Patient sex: M
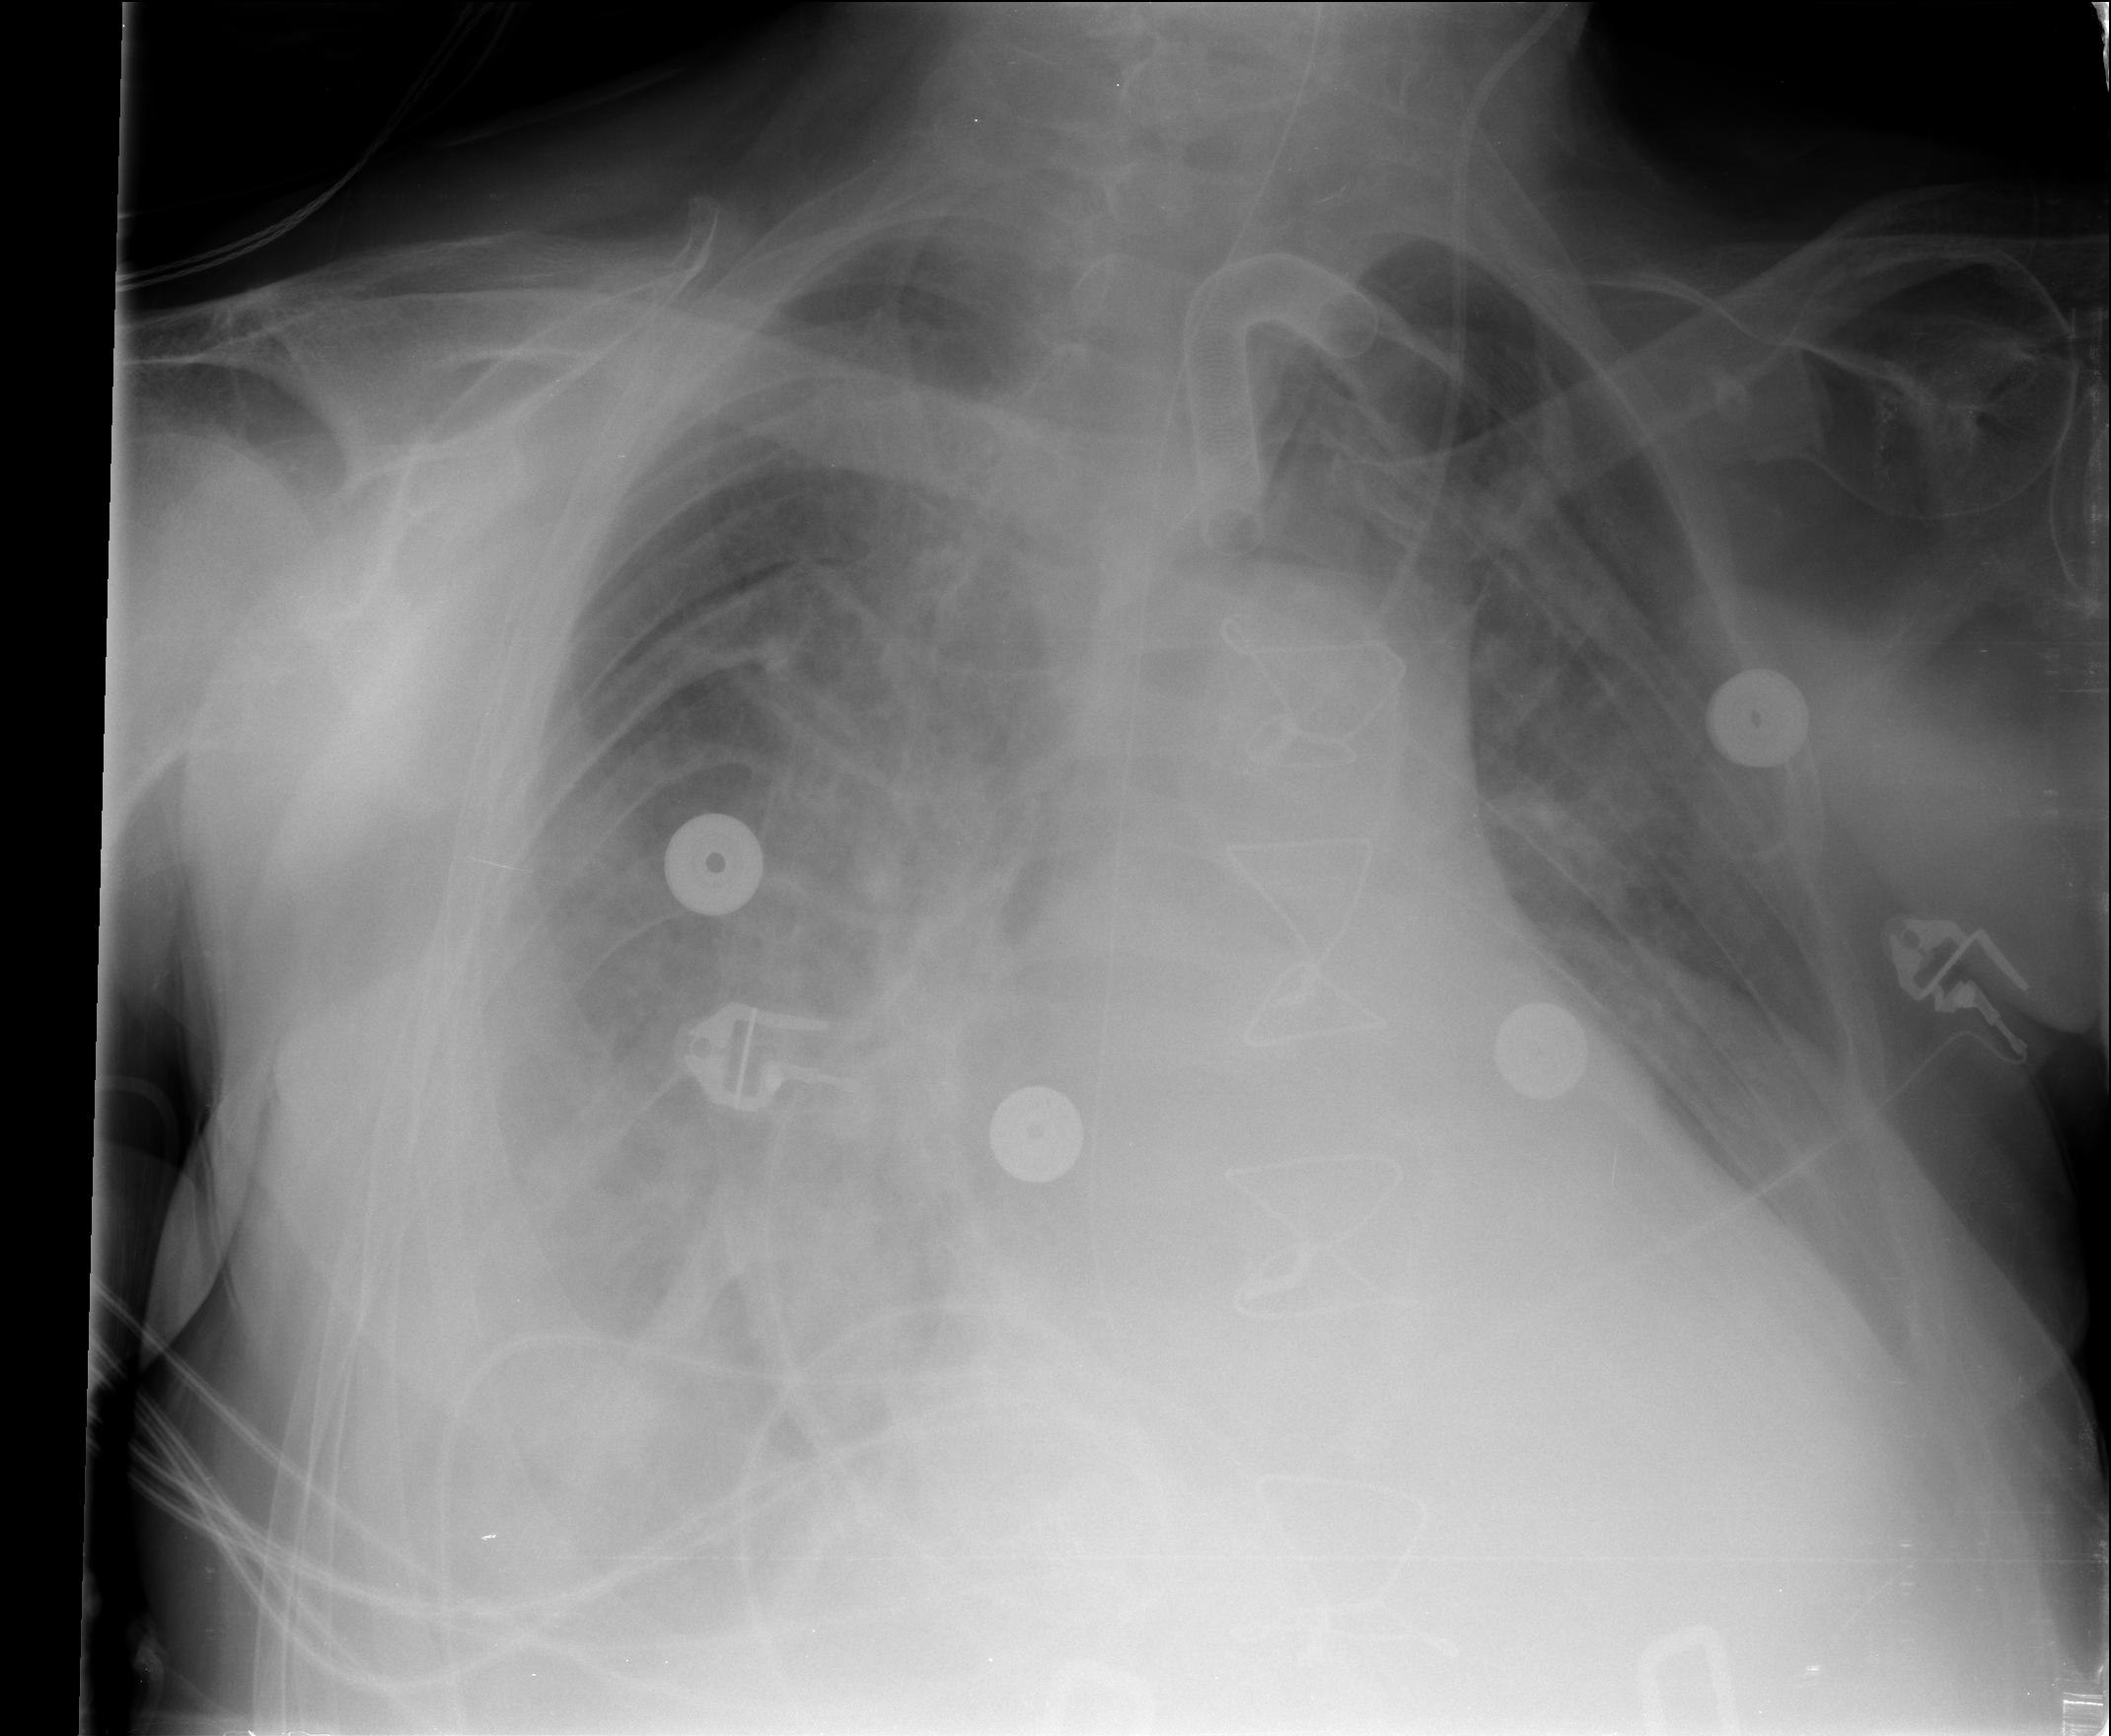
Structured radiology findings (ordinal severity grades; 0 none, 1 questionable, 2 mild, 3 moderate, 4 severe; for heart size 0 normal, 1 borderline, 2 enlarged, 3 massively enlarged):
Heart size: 3
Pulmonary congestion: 2
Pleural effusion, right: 2
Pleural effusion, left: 2
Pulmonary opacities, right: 1
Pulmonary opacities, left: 1
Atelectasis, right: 2
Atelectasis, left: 2